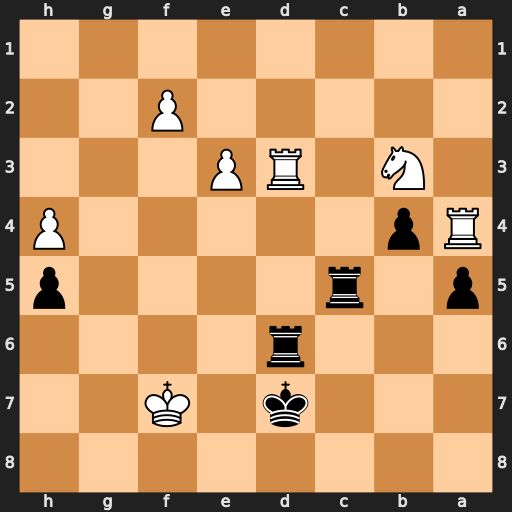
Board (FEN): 8/3k1K2/3r4/p1r4p/Rp5P/1N1RP3/5P2/8
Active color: b
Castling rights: -
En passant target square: -
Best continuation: Rf5+ Kg7 Rxd3